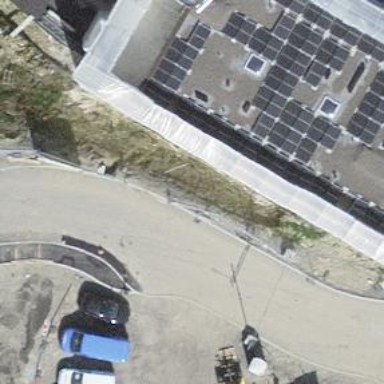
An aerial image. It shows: Solar power generator with photovoltaic panels.